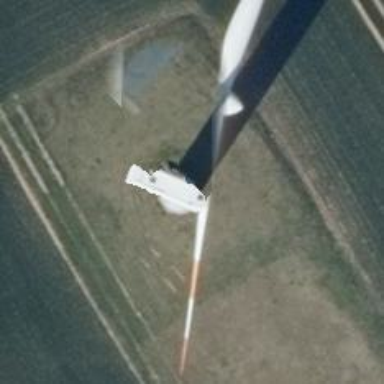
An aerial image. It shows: Wind power generator with wind turbines.